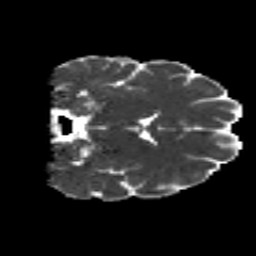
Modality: MD
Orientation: coronal
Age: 21
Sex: female
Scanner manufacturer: siemens
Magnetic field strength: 3 T
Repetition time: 8.8 s
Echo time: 0.085 s